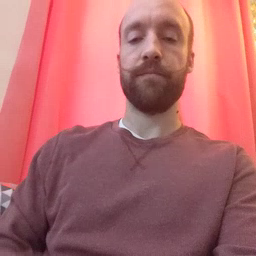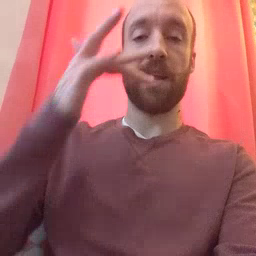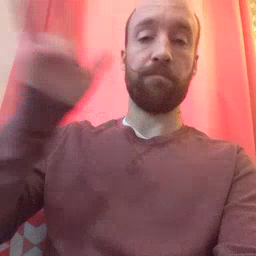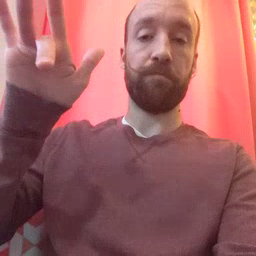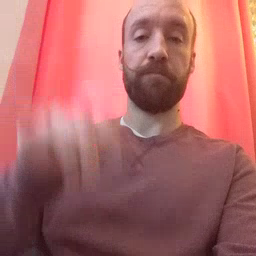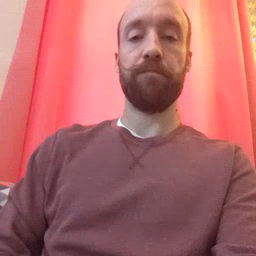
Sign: empty